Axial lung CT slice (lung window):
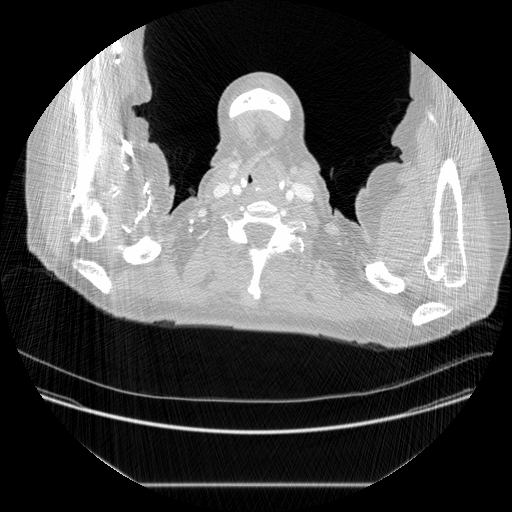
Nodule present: no